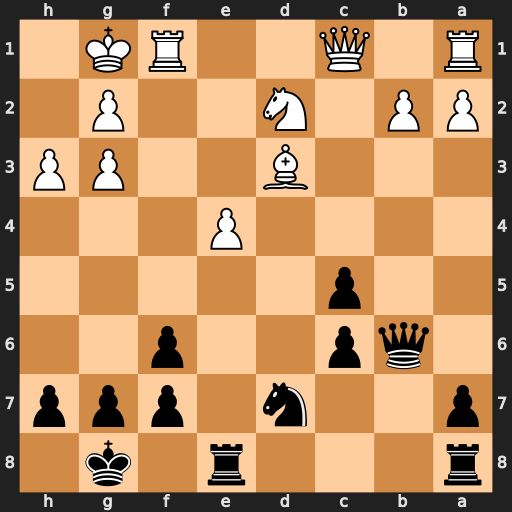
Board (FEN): r3r1k1/p2n1ppp/1qp2p2/2p5/4P3/3B2PP/PP1N2P1/R1Q2RK1
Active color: b
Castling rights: -
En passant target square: -
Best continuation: c4+ Kh2 cxd3